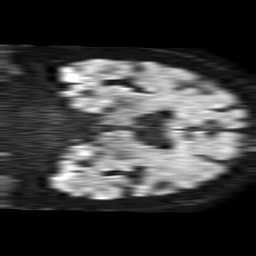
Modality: TRACE
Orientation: coronal
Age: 75
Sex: male
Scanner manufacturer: philips
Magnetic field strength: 1.5 T
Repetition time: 4.6 s
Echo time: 0.08631 s